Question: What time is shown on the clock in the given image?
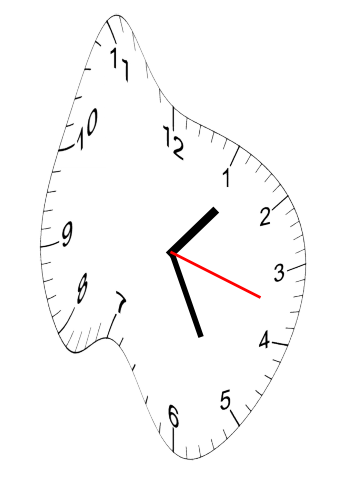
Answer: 01:25:18